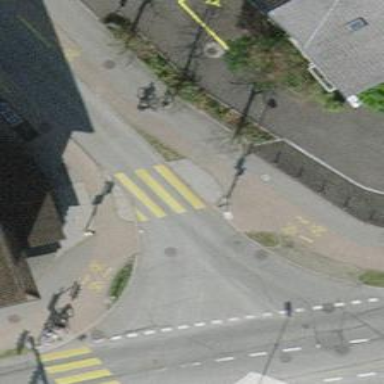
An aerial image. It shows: Cycleway with traffic signal crossing.